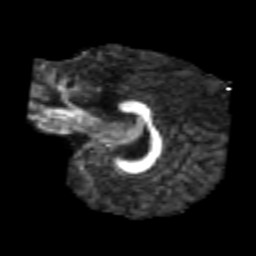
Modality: FA
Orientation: sagittal
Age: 7
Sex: male
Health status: healthy